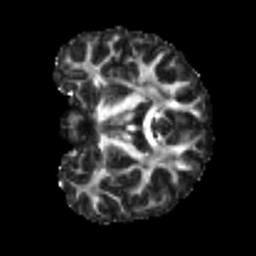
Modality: FA
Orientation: coronal
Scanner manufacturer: siemens
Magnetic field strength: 3 T
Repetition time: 4 s
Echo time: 0.0594 s